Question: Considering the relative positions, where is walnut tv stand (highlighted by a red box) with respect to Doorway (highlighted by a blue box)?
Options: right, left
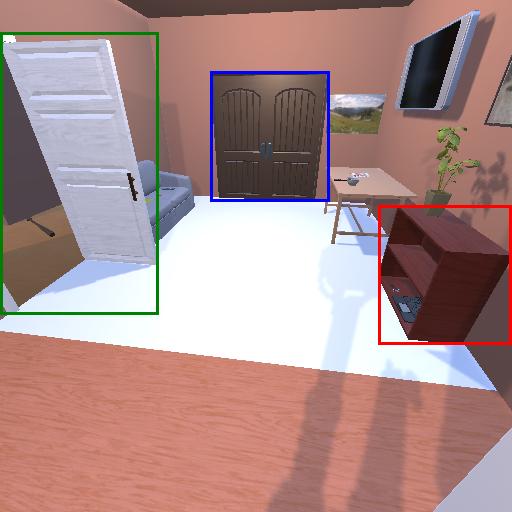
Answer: right